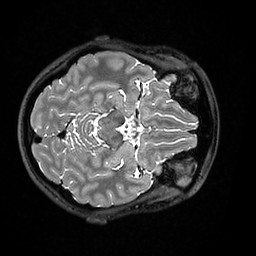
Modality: T2w
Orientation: axial
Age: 33
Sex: female
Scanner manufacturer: ge
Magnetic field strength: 3 T
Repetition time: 3.202 s
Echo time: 0.06609 s